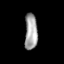
Tissue: lung
Cell type: Epithelial cells
Senescence score: 0.2018
Nuclear area (px): 449
Mean DAPI intensity: 163.568